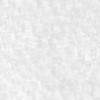
Label: no_change